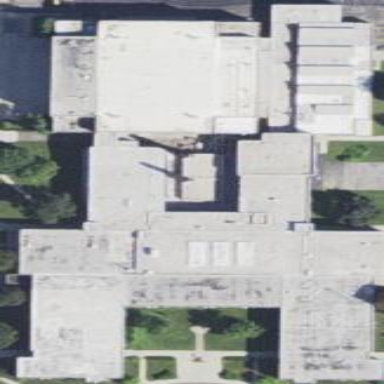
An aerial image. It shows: School building.